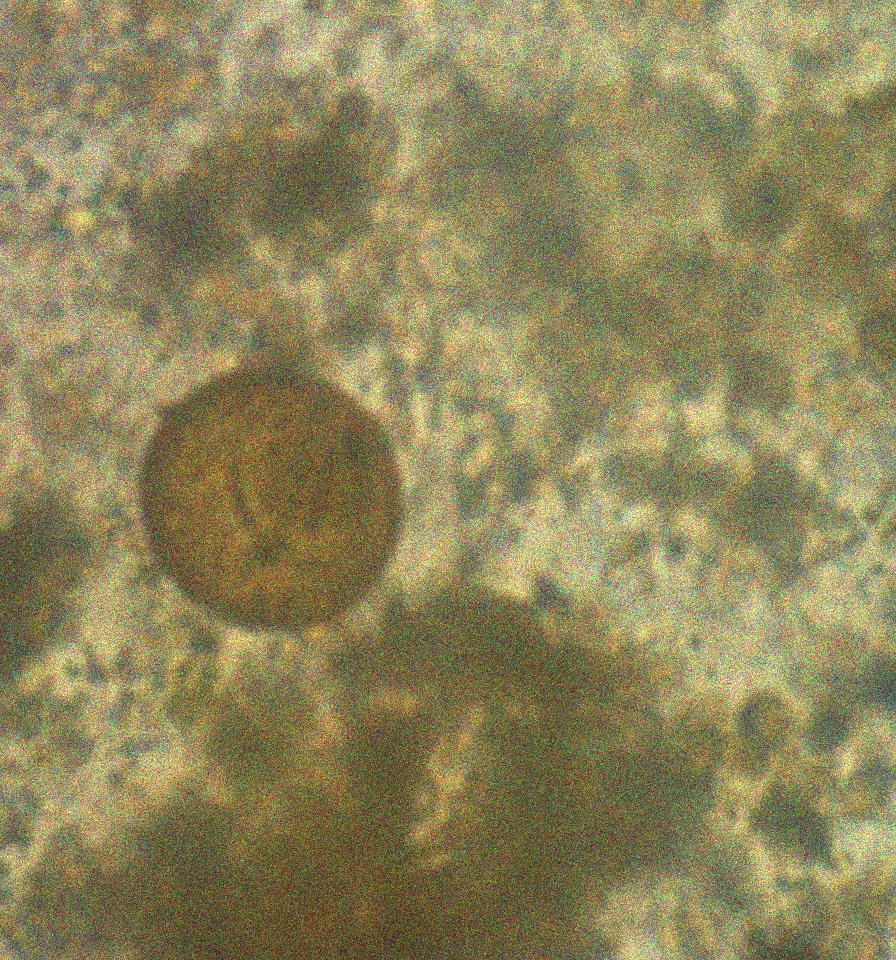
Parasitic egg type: Hymenolepis diminuta